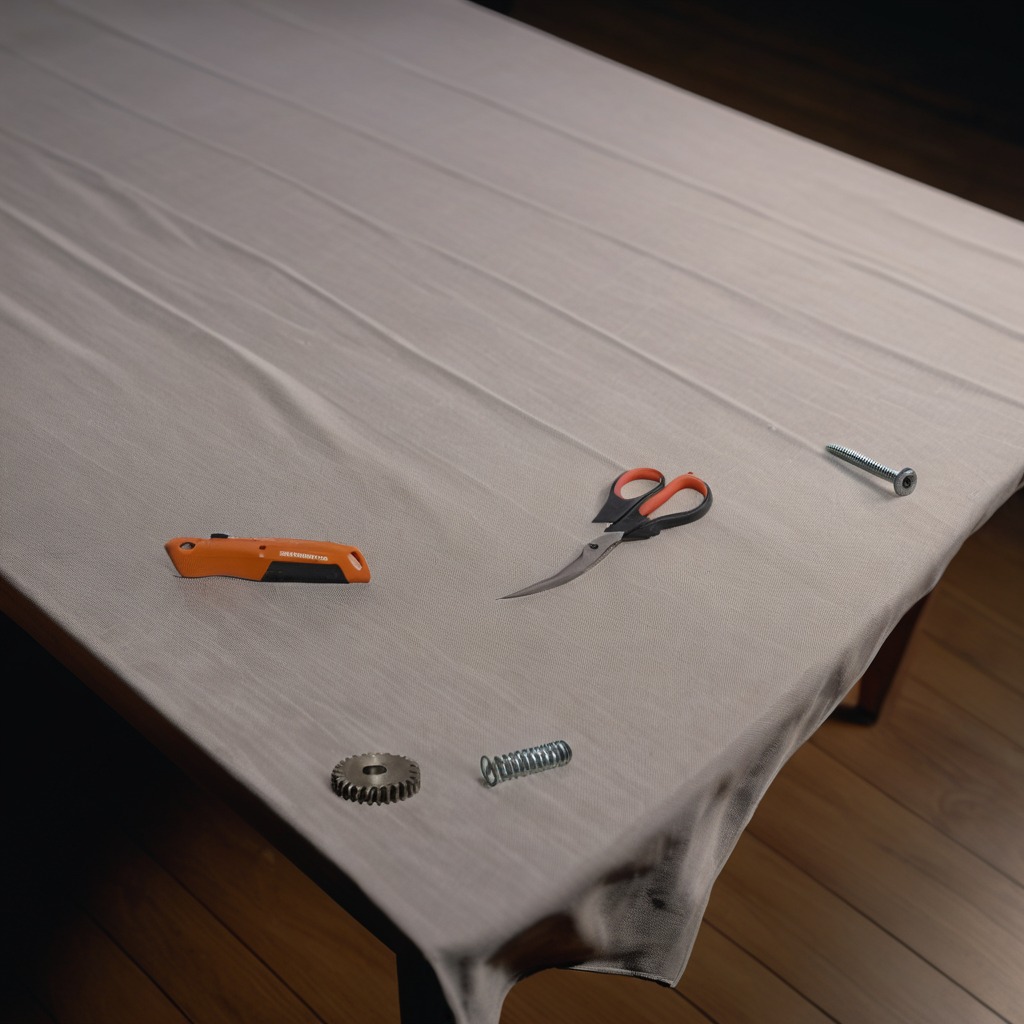
A steel gear with teeth, a utility knife, a metal machine screw, a coiled metal spring, and a pair of scissors are lying on a wooden table inside a workshop at night.